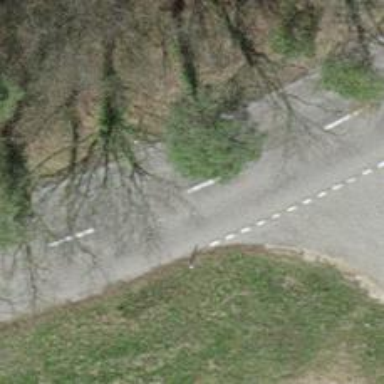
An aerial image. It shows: Tertiary road with asphalt surface.